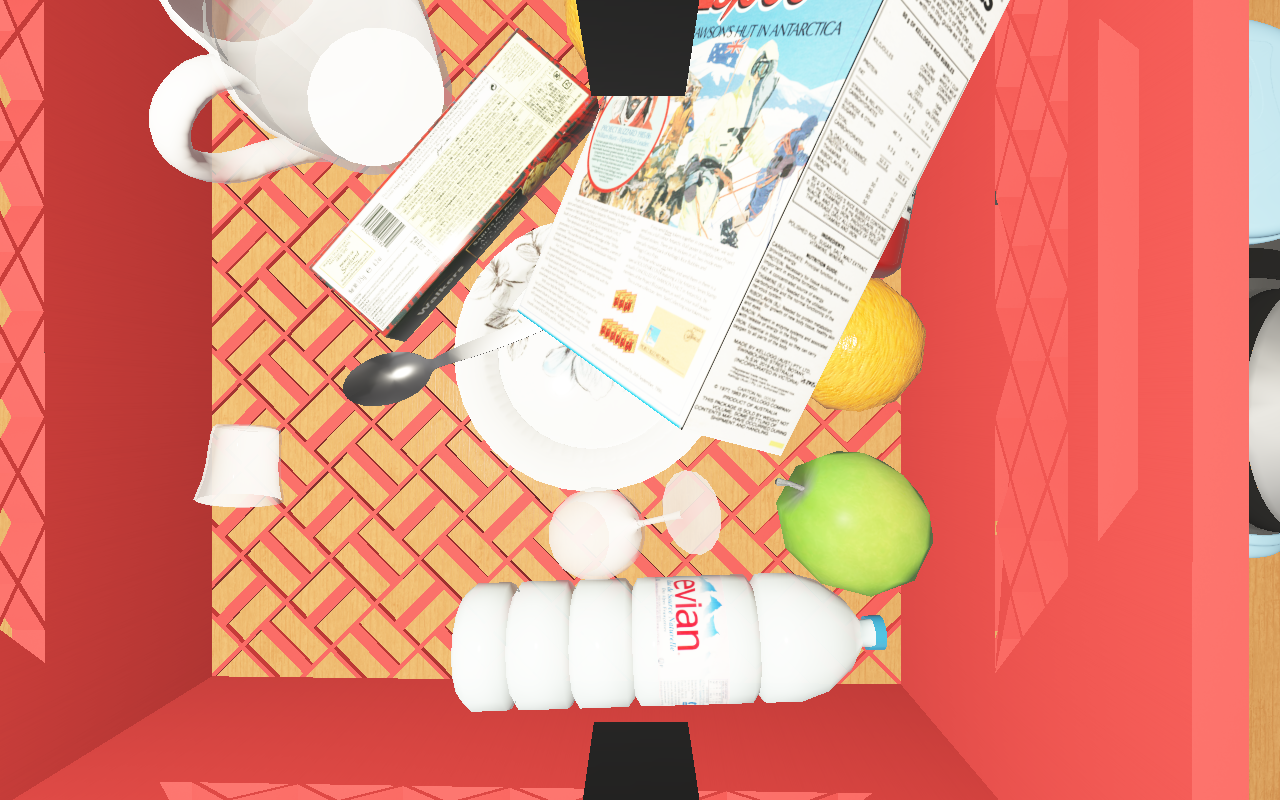
Objects in the scene:
carafe
apple
honey jar
cereal box
cereal box